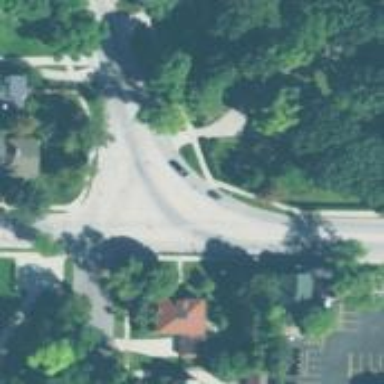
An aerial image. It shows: Residential road with separate sidewalk.